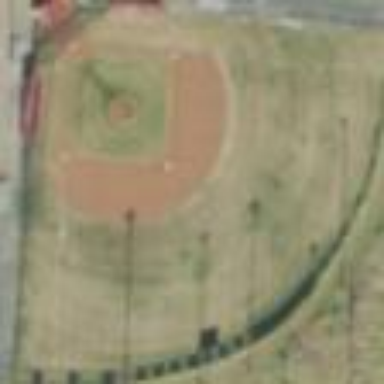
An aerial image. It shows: Baseball pitch for leisure and sports activities.